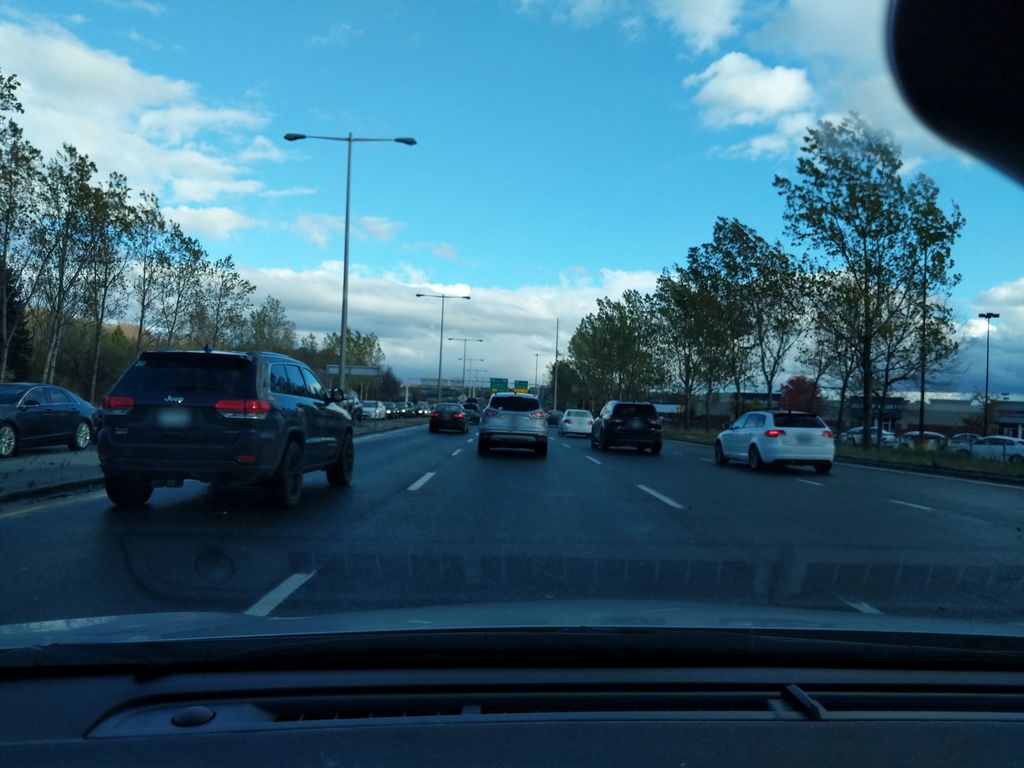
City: quebec_city